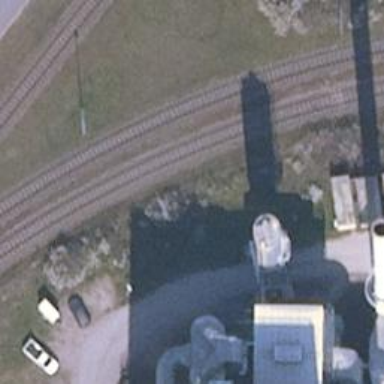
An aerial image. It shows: Railway yard in service.